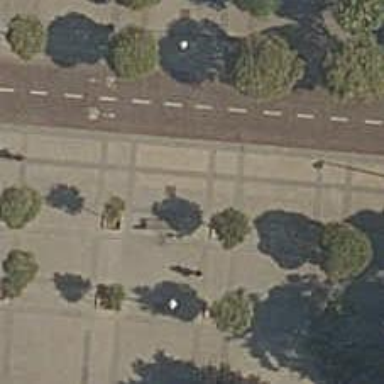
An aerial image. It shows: Cycleway with surface of concrete. The footway is paved with stones.